Field crop: maize
Growth stage: 2
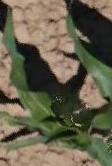
Species: maize